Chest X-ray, PA view. Patient: 39 years old, sex F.
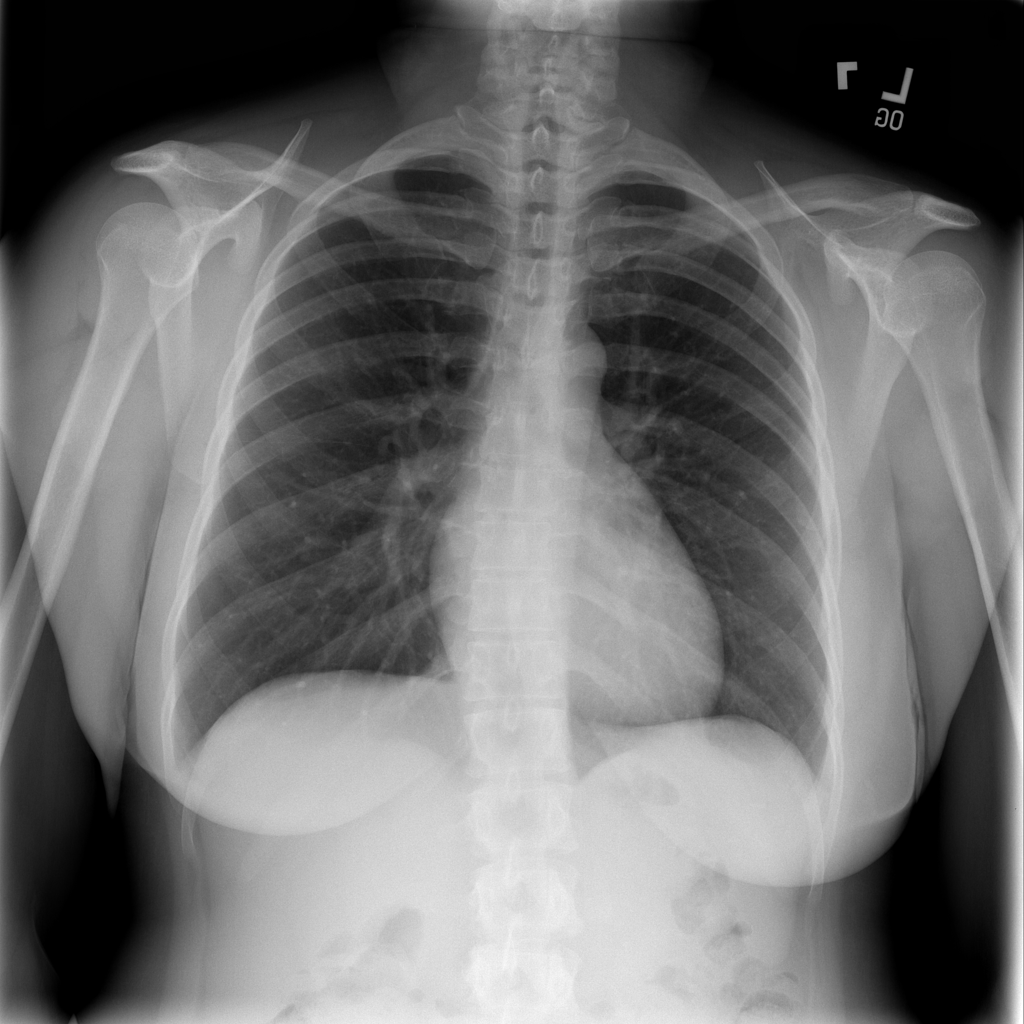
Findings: No Finding